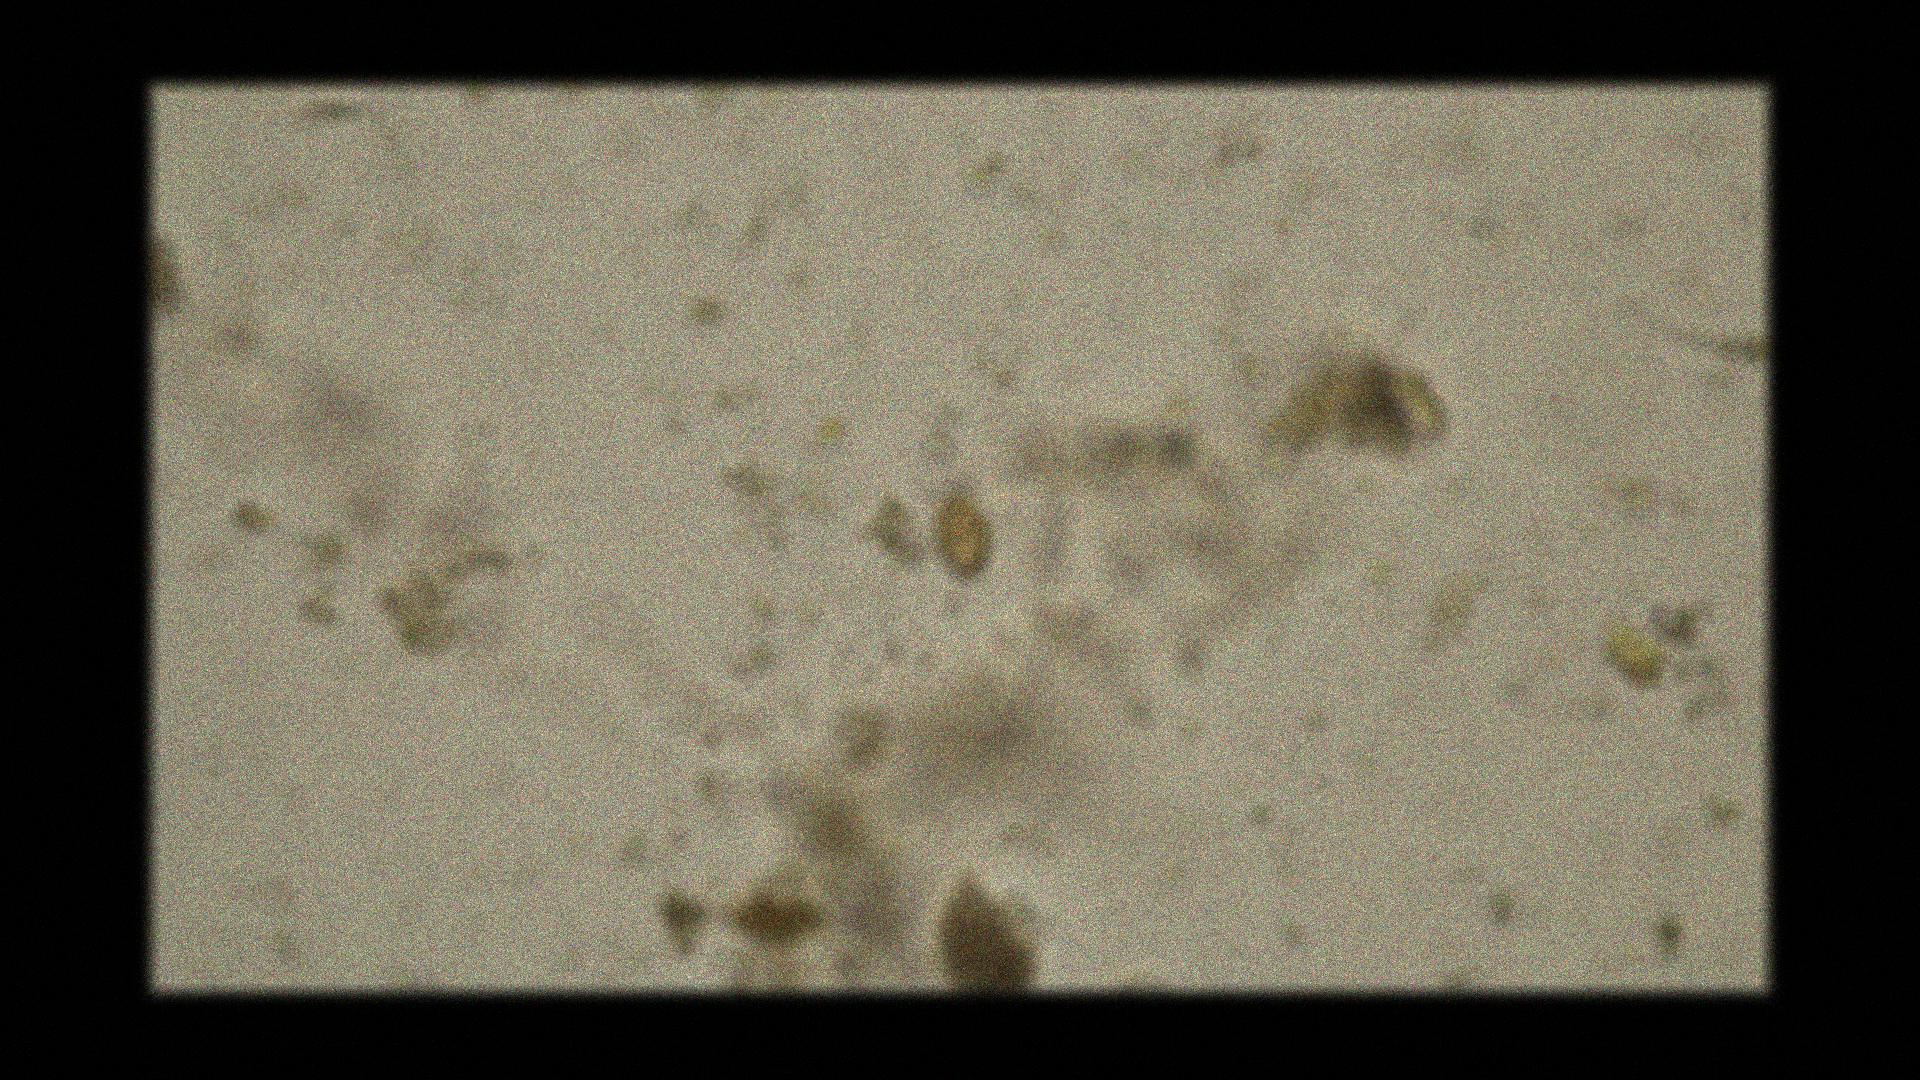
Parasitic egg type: Opisthorchis viverrine